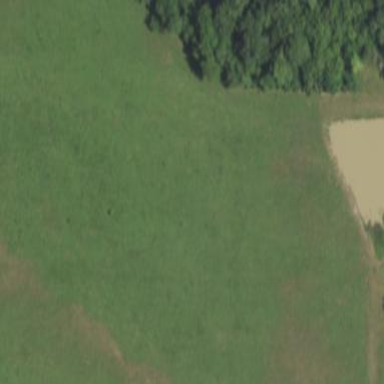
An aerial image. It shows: Beautiful meadow.